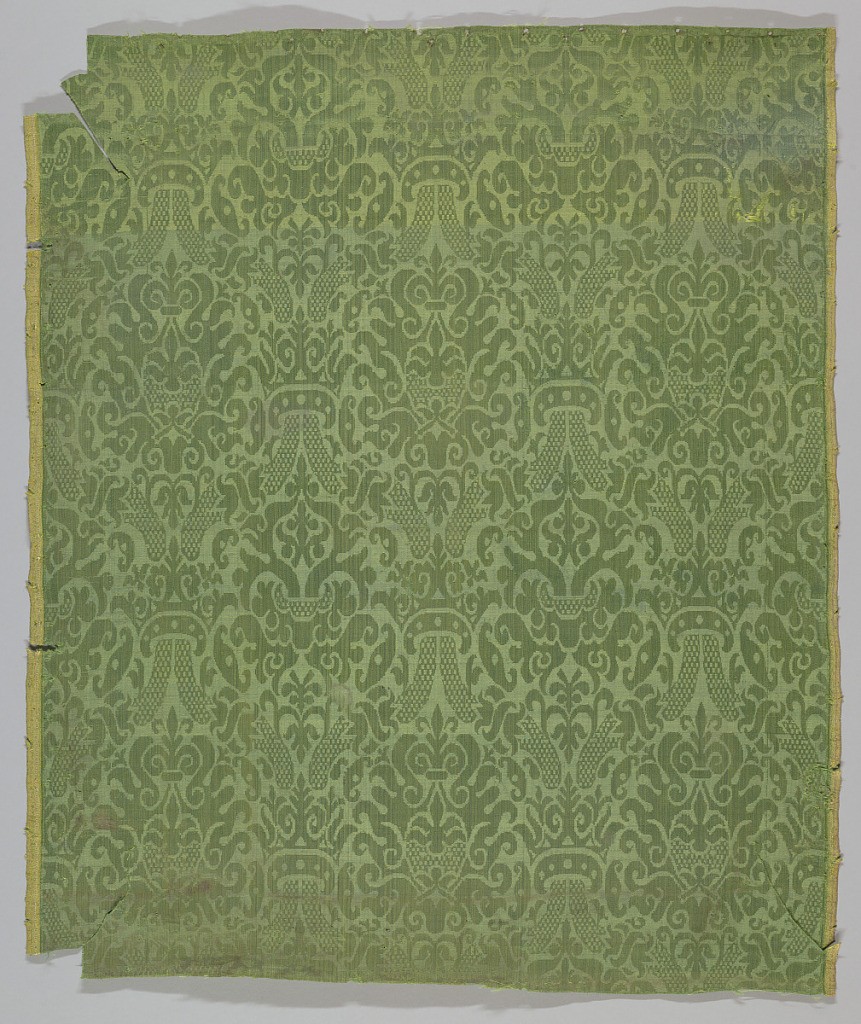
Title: Fragment
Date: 16th–17th century
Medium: silk Technique; 4&1 satin damask
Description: Broken ogives with central palmettes in green damask.
Selvage both sides.